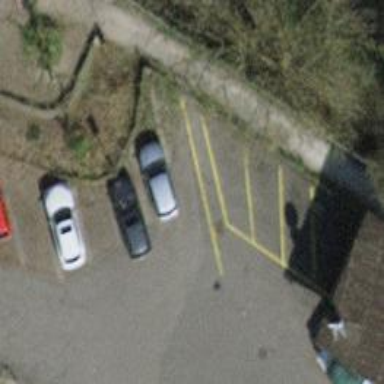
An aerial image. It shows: Parking aisle designated as service road.